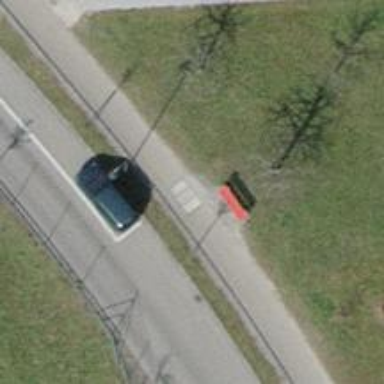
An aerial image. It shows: Red bench.